Aerial crown-view tile of a tropical tree (Barro Colorado Island, Panama), acquired 20250512:
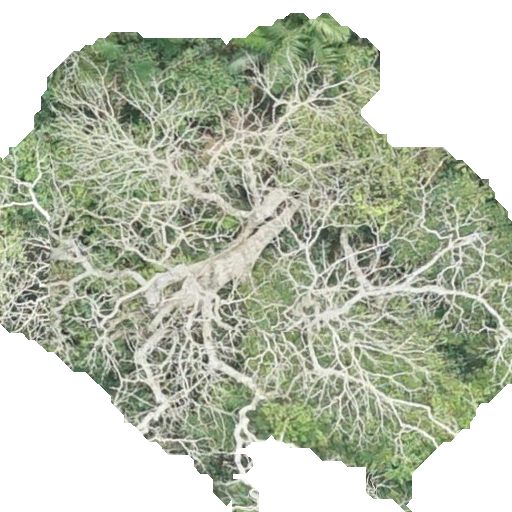
Species: Dipteryx oleifera
GBIF accepted scientific name: Dipteryx oleifera
Crown area: 277.06 m²